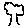
Label: tree